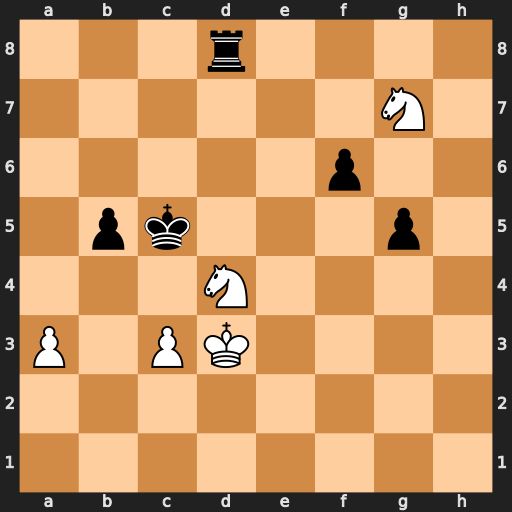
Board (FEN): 3r4/6N1/5p2/1pk3p1/3N4/P1PK4/8/8
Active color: w
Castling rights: -
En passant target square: -
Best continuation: Ne6+ Kd5 Nxd8